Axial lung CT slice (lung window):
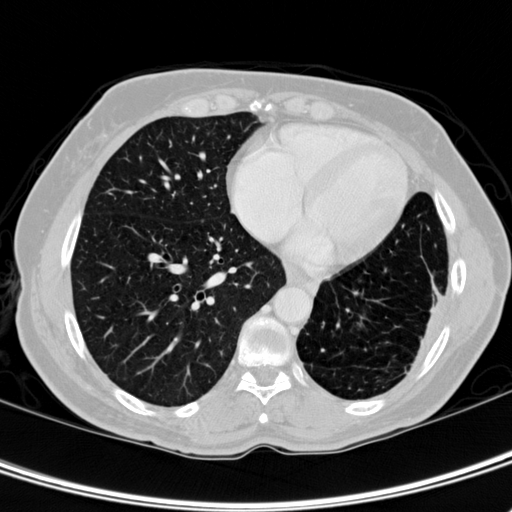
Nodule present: no